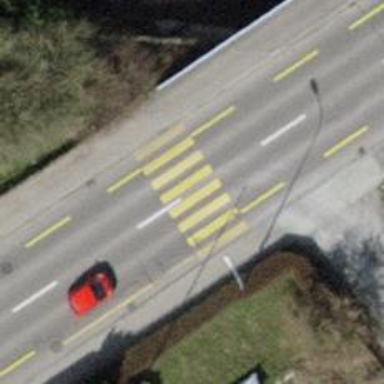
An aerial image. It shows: Marked crossing on footway with traffic-calming table.